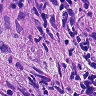
Metastatic tissue present: yes